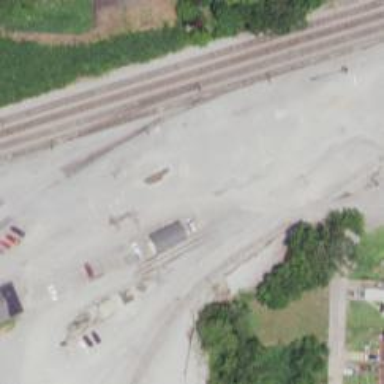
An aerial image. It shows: Railway yard.